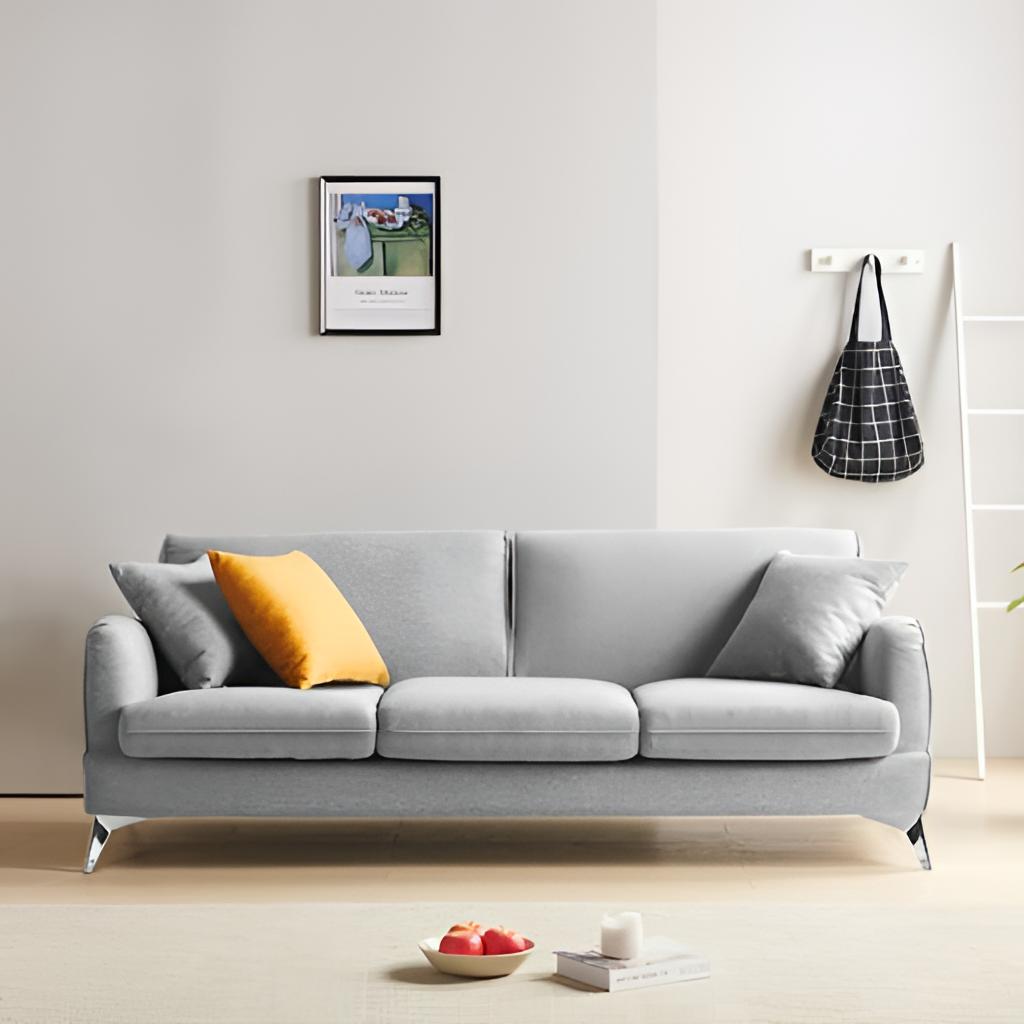
living room, fabric sofa, minimalist, wood flooring, with plank pattern, light gray paint wallpaper, with solid pattern